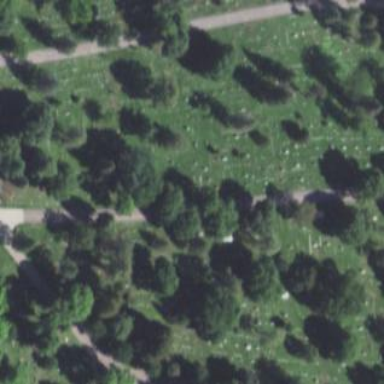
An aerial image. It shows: Sector within cemetery.